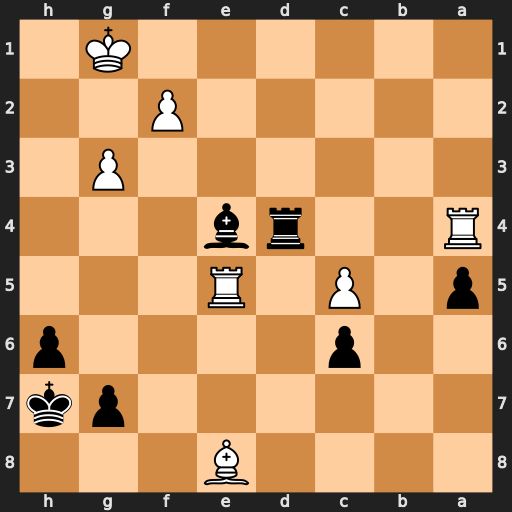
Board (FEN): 4B3/6pk/2p4p/p1P1R3/R2rb3/6P1/5P2/6K1
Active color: b
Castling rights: -
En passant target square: -
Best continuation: Rd1+ Kh2 Rh1#